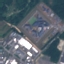
Label: Industrial